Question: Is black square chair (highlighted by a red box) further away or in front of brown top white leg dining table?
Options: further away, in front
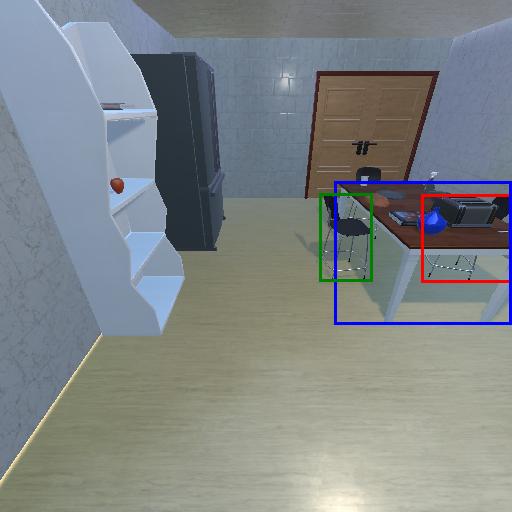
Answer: further away